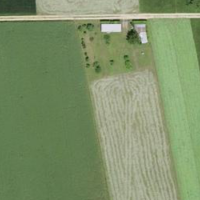
EUNIS habitat code: 25
Species observed at this site:
Milvus milvus